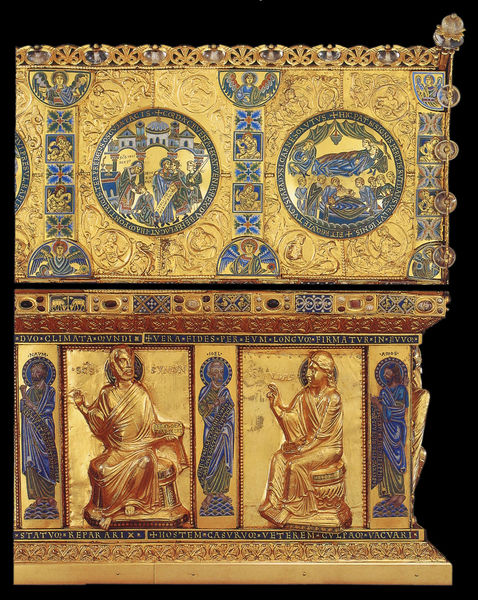
Titel: Heribertschrein
Standort: Köln, Neu St. Heribert (EU - D - NRW)
Schlagwörter: blau, mann, grün, menschen, stadt, ausschnitt, frau, zeichen, rot, ornament, steine, häuser, kirche, gold, sitzend, personen, kreis, engel, relief, schrift, bilder, figuren, soldaten, thron, bordüre, inschrift, ornamente, verzierung, plastik, tor, truhe, orient, kreise, mosaik, einlegearbeit, heiligenschein, christlich, mittelalter, heiliger, heilige, fresko, schatulle, tunika, schrein, kästchen, fresco, goldgrund, prägung, teil, latein, ikonographie, reliquiar, christliche, detailansicht, schöpfer, sarkopharg, ahnd, inschrit, schidearbeit, karlsschrein, kaästchen, nikolaus von verdun